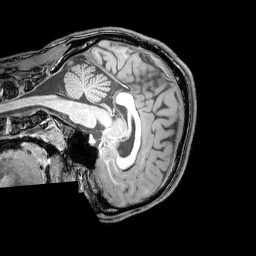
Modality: T1w
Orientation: sagittal
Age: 25
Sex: male
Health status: healthy
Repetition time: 0.081 s
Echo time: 0.037 s